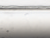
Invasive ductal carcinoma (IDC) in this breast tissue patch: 0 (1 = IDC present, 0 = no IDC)